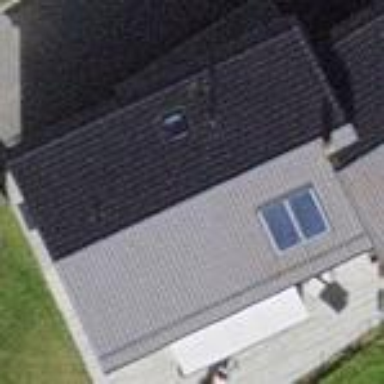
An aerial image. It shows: Simple house.